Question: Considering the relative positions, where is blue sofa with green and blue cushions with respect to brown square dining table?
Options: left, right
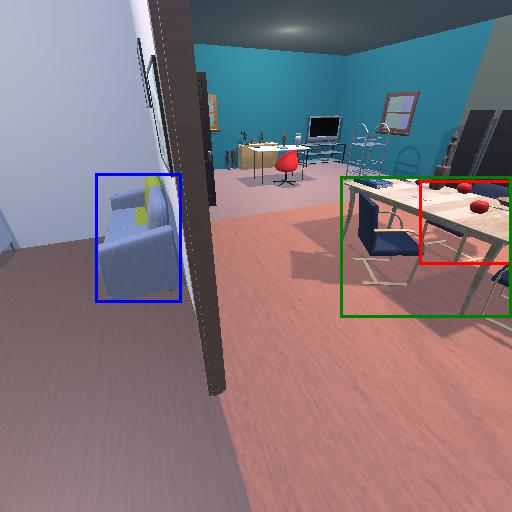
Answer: left